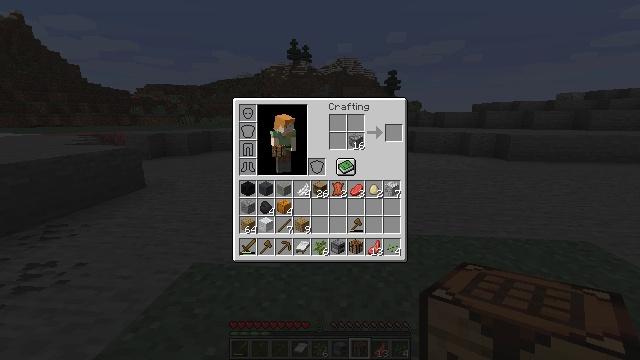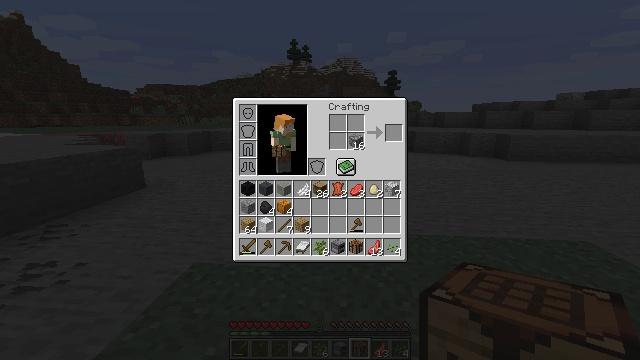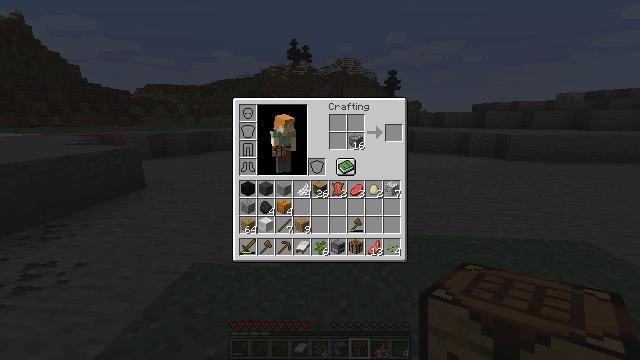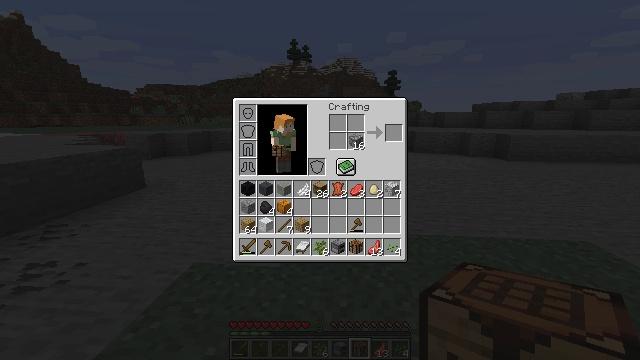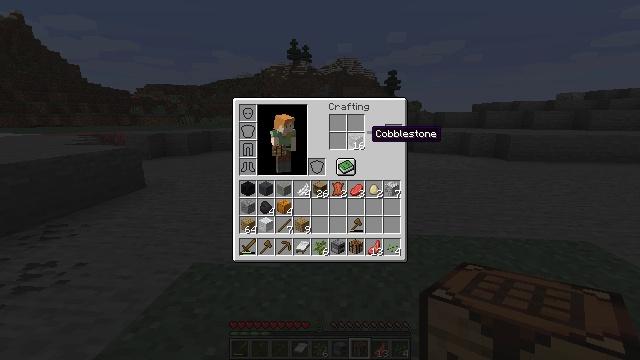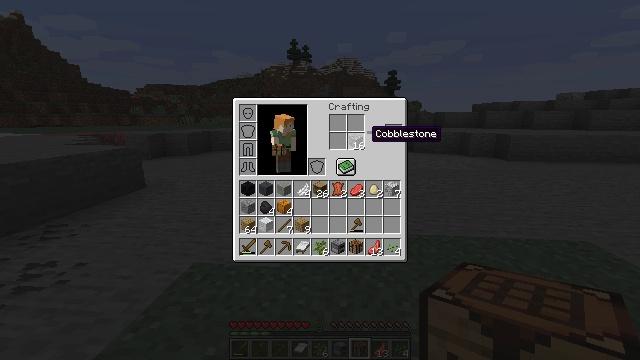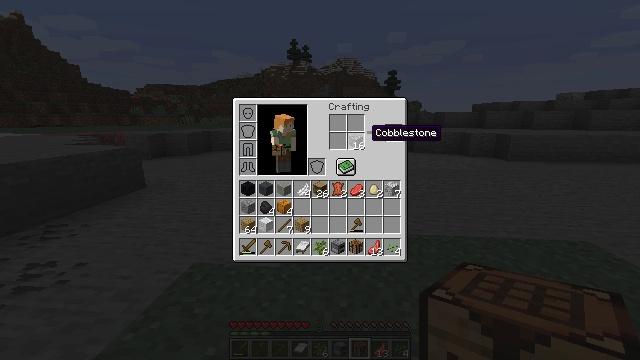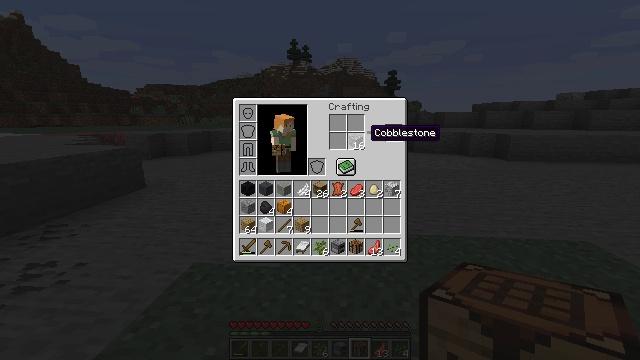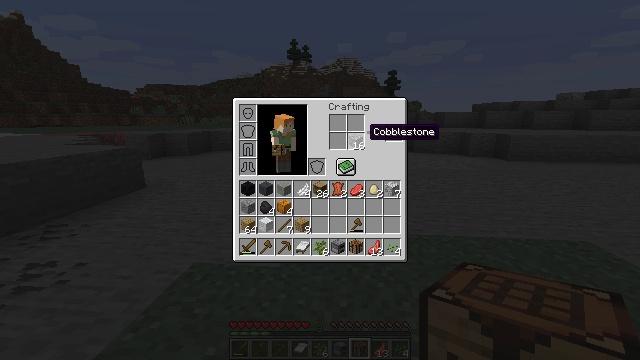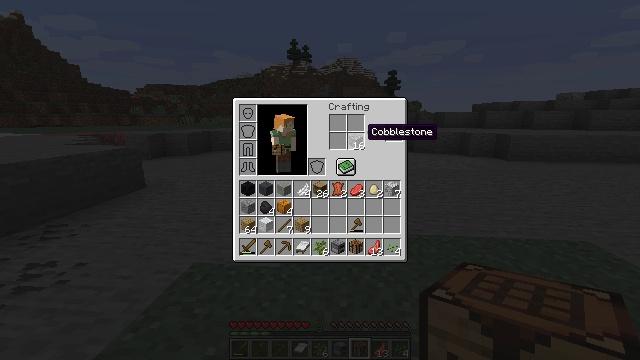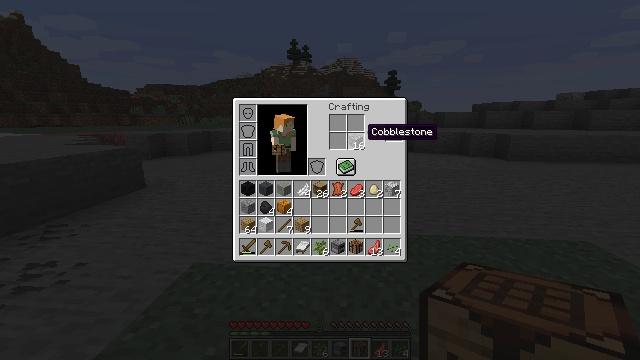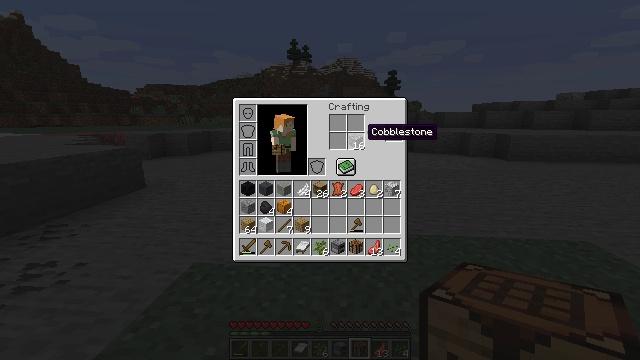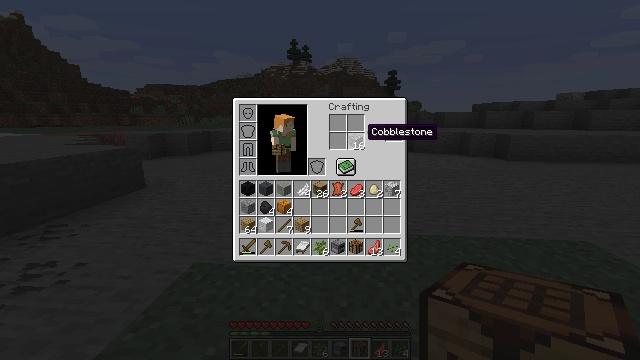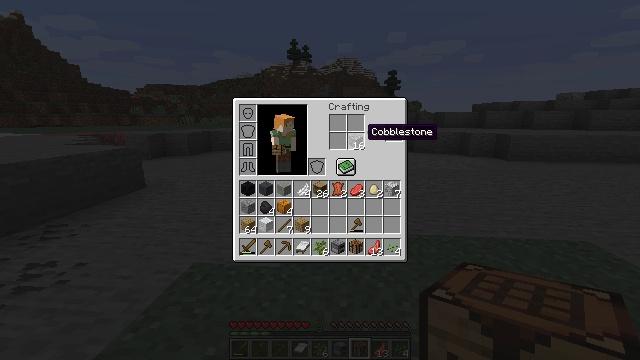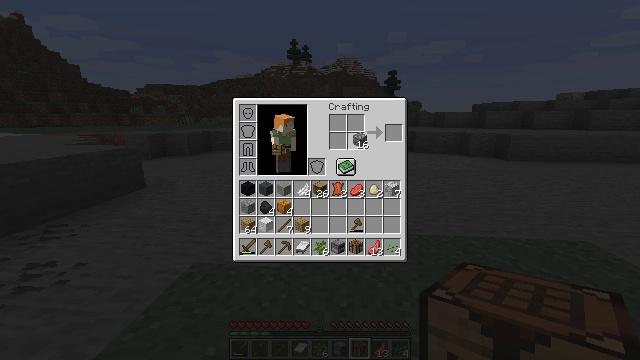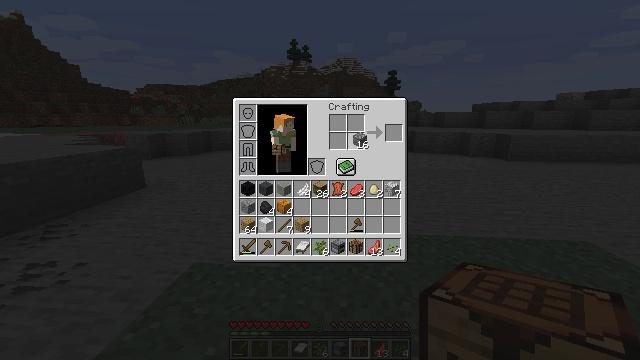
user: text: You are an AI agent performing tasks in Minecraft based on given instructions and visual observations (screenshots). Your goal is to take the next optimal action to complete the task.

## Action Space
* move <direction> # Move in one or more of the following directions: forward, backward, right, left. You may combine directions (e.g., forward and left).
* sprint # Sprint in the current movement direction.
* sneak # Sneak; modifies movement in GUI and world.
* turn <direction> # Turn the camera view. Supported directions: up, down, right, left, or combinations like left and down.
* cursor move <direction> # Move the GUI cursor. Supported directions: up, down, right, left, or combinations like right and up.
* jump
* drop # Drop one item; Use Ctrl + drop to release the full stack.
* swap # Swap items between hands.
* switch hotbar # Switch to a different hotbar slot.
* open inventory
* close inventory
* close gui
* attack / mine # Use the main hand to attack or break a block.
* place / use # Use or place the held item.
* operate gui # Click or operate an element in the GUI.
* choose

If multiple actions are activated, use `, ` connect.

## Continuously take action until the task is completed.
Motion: motion action
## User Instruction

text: Form polished diorite from diorite on the crafting table.
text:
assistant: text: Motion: no_op
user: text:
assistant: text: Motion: no_op
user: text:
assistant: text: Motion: no_op
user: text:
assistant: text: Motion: no_op
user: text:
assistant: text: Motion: no_op
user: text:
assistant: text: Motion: no_op
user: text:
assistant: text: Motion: no_op
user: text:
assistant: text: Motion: no_op
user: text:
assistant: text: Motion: no_op
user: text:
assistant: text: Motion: no_op
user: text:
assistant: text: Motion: no_op
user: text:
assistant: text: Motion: no_op
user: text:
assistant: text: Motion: no_op
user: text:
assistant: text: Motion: operate gui
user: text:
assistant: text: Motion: operate gui
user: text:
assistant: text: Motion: operate gui
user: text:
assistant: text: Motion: operate gui
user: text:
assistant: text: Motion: cursor move down
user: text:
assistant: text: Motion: cursor move down
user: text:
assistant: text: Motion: cursor move down
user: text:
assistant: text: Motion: no_op
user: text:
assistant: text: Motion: no_op
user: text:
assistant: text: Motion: cursor move down
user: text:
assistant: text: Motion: no_op
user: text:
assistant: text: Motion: no_op
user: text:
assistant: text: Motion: no_op
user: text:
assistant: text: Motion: no_op
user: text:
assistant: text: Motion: cursor move left
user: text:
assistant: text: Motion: cursor move left and down
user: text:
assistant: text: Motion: no_op